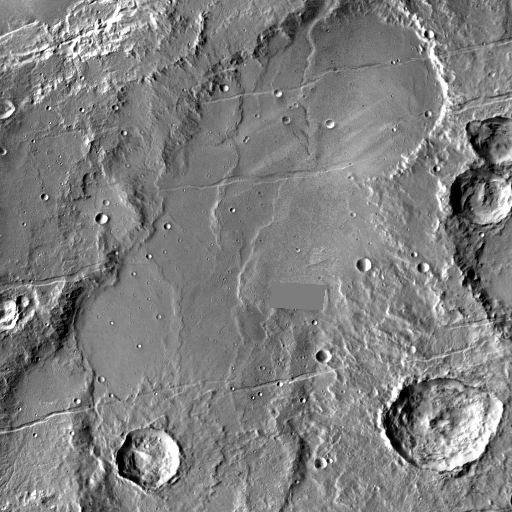
Crater classes present: Background, Other, Layered, Buried, Secondary